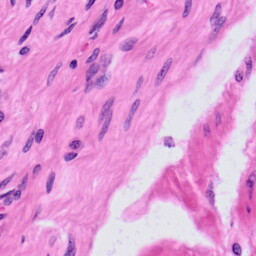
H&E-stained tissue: Prostate